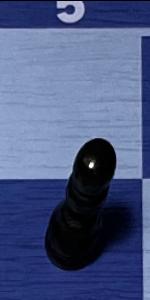
Label: Pawn_Black